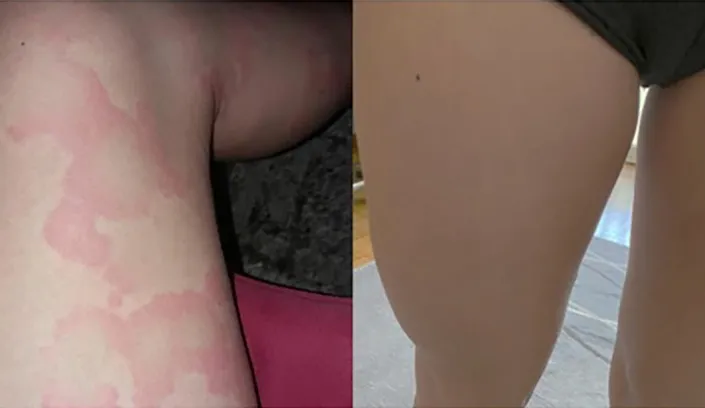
Cutaneous symptoms before and after treatment with omalizumab.
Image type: medical_photograph (skin_photograph)